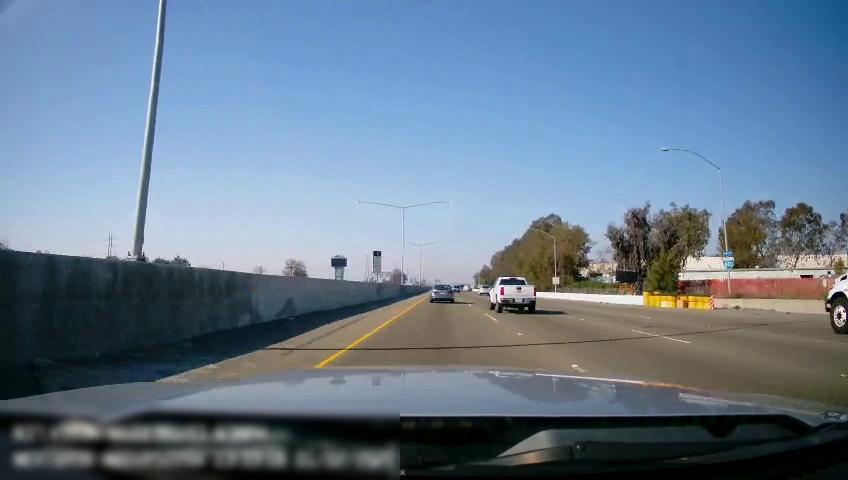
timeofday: Day
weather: Sunny
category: Drivable Space
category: Vehicles | Truck
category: Vehicles | Car
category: Vehicles | Other LV
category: Lanes | Alternate Lane
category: Lanes | Current Lane
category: Lanes | Current Lane